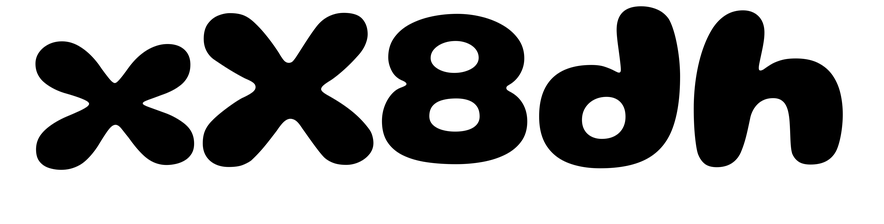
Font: Gluten_Bold